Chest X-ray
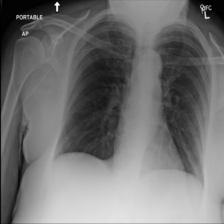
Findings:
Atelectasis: negative
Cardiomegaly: negative
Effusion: negative
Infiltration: negative
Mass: negative
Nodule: negative
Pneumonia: negative
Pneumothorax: negative
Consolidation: negative
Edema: negative
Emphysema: negative
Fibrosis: negative
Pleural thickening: negative
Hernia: negative